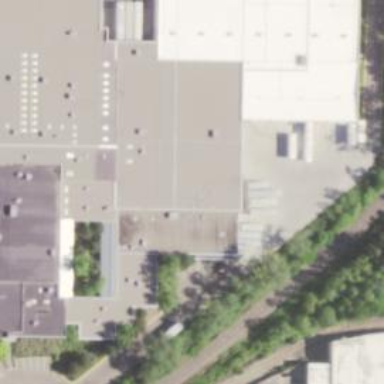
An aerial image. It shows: Warehouse.